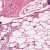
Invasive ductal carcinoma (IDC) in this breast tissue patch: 1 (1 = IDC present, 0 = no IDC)